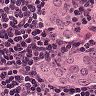
Metastatic tissue present: yes